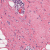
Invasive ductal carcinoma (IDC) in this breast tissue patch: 0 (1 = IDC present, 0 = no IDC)